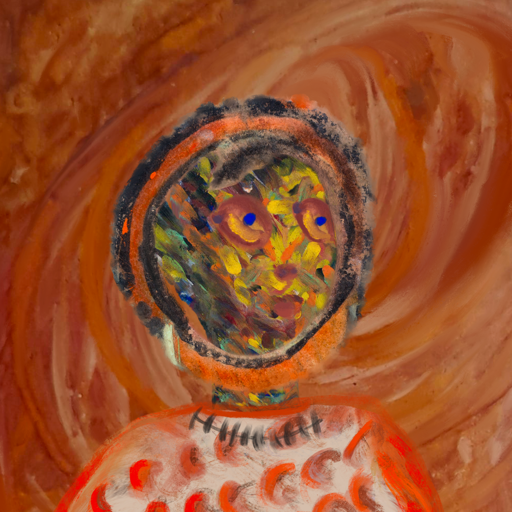
Background: Pious_Lady, Head And Neck Side: An_Impression, Face Side: Mother_And_Son_Son, Bust: Rupkatha, Hair Side: Childish, Head Accessory: Blank, Second Necklace: Blank, Necklace: In_The_Sun, Baby: Blank